Question: I have a composite chart of 2 line charts however I need to add a third chart to it.
This third chart will have these unique properties:
- - - -
This is how the chart currently looks with only two of the charts

This is my code with the start of a third line graph... Assuming I have the array of new data available i'm at a little loss of the best/simplest way to handle this.
'''
timeChart
.width(width).height(width*.333)
.dimension(dim)
.renderHorizontalGridLines(true)
.x(d3.time.scale().domain([minDate,maxDate]))
.xUnits(d3.time.months)
.elasticY(true)
.brushOn(true)
.legend(dc.legend().x(60).y(10).itemHeight(13).gap(5))
.yAxisLabel(displayName)
.compose([
dc.lineChart(timeChart)
.colors(['blue'])
.group(metric, "actual" + displayName)
.valueAccessor (d) -> d.value.avg
.interpolate('basis-open')
.dimension(dim),
dc.lineChart(timeChart)
.colors(['red'])
.group(metric, "Normal " + displayName)
.valueAccessor (d) -> d.value.avg_avg
.interpolate('basis-open'),
dc.lineChart(timeChart)
.colors(['#666'])
.y()#This needs to be scaled and labeled on the right side of the chart
.group() #I just want to feed a simple array of values into here
])
'''
Also side note: I've noticed what I might be a small bug with the legend rendering. As you can see in the legend both have the same label but i've used different strings in the second .group() argument.
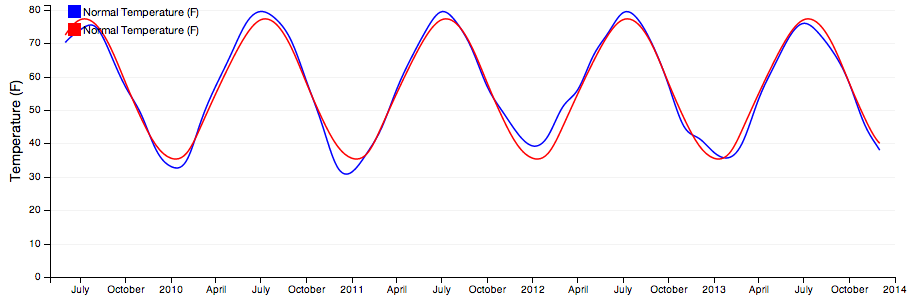
Answer: Currently your best bet is to create a fake group. Really the '.data' method on the charts is supposed to do this, but it doesn't work for charts that derive from the stack mixin.
<URL>